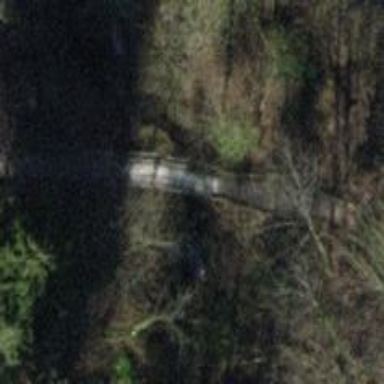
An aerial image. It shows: Footway road on concrete bridge.